Field crop: tomato
Growth stage: 1
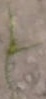
Species: cyperus